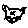
Label: cat